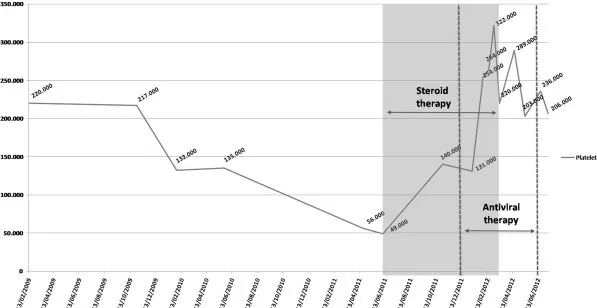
Patient's platelet count during pre-treatment and treatment period.
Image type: pathology (immunostaining)